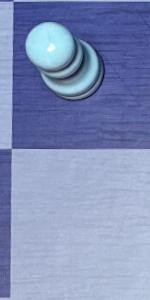
Label: Empty